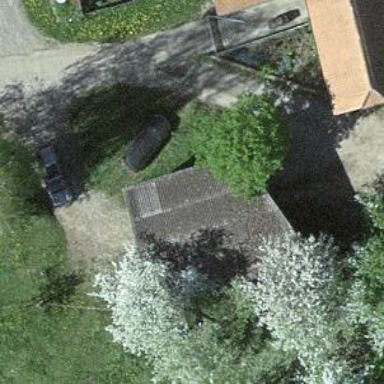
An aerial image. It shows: Rural barn.